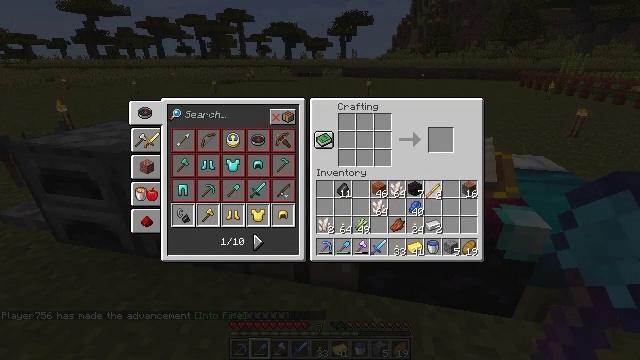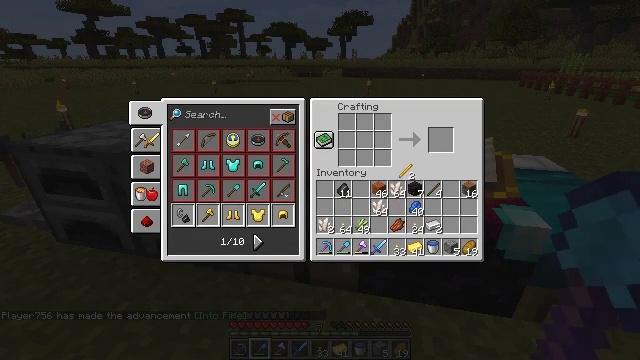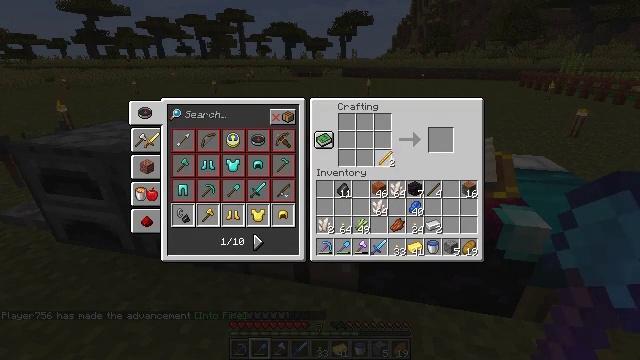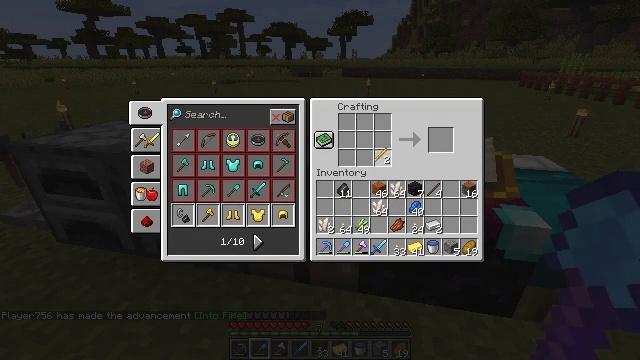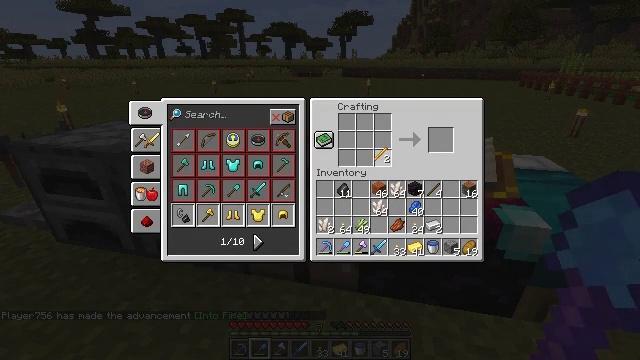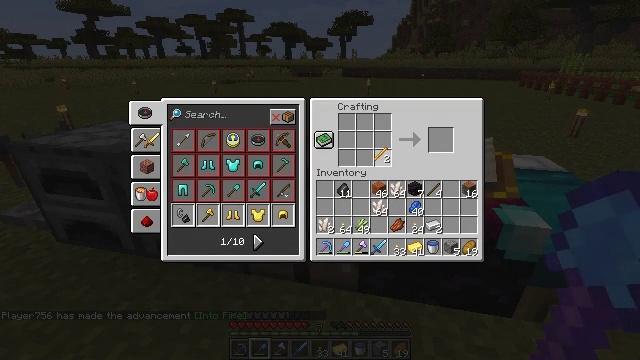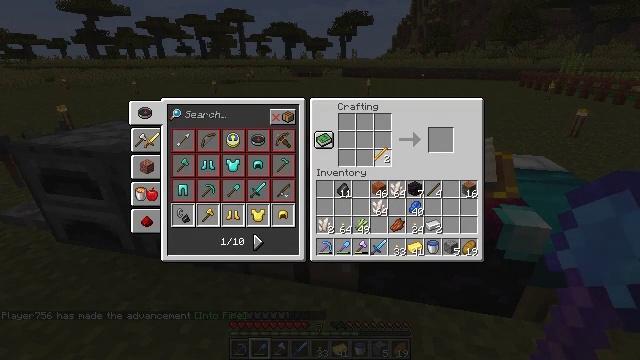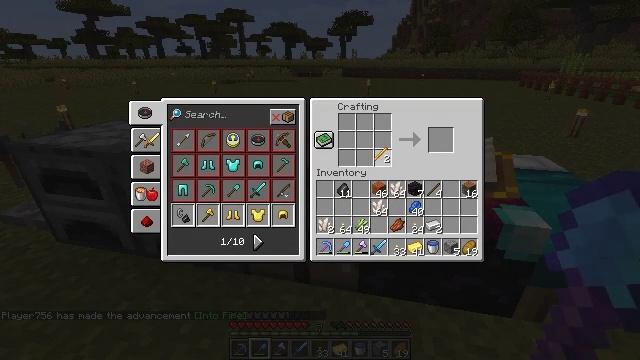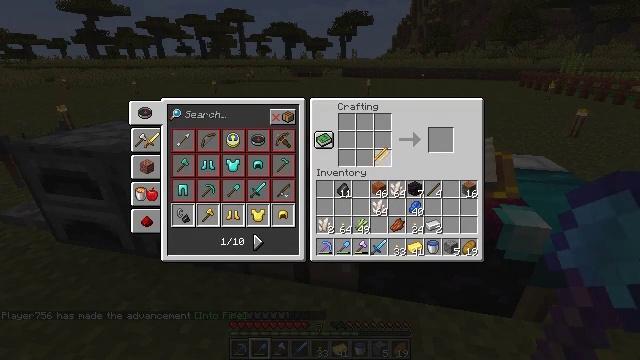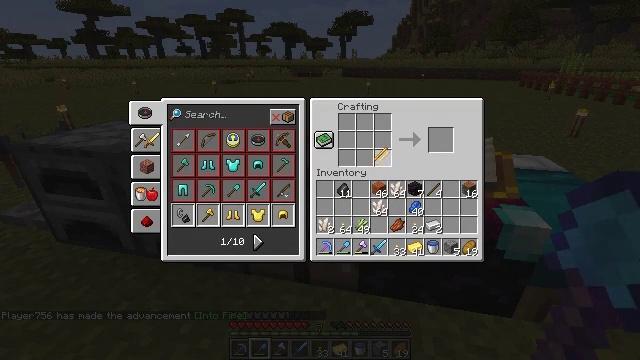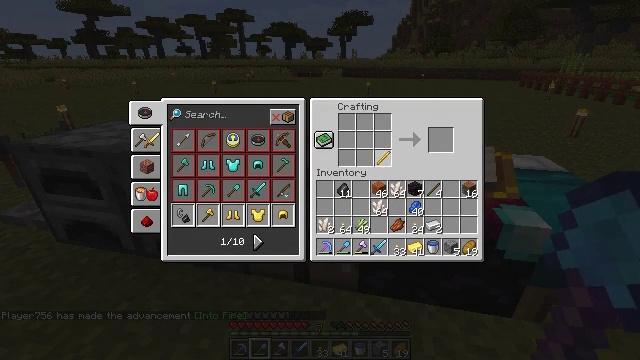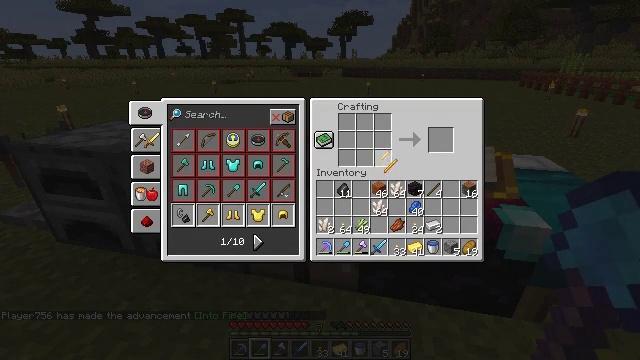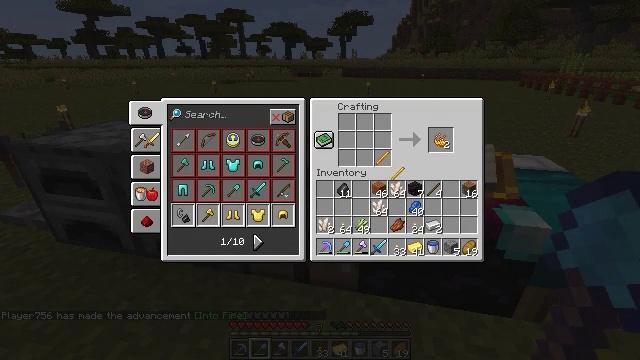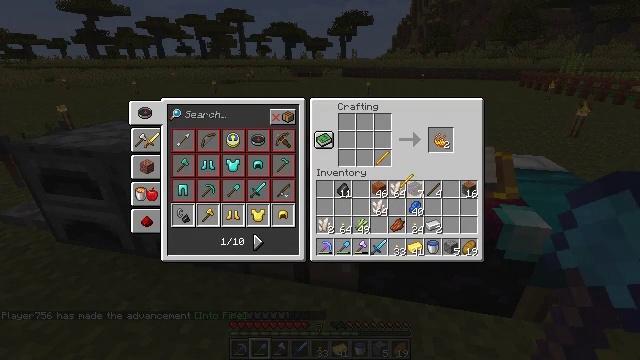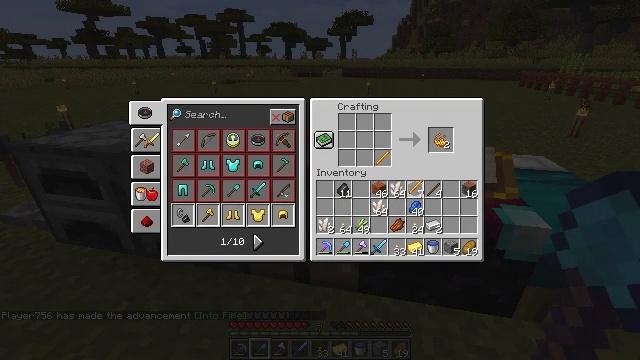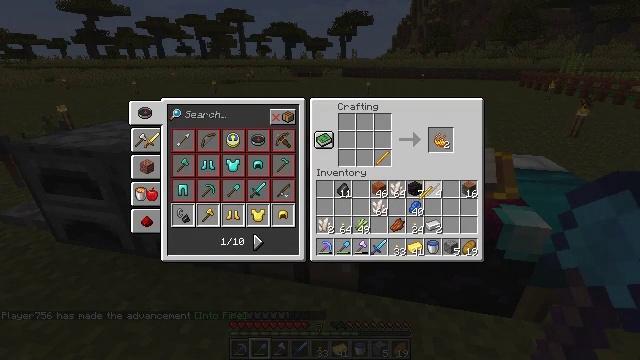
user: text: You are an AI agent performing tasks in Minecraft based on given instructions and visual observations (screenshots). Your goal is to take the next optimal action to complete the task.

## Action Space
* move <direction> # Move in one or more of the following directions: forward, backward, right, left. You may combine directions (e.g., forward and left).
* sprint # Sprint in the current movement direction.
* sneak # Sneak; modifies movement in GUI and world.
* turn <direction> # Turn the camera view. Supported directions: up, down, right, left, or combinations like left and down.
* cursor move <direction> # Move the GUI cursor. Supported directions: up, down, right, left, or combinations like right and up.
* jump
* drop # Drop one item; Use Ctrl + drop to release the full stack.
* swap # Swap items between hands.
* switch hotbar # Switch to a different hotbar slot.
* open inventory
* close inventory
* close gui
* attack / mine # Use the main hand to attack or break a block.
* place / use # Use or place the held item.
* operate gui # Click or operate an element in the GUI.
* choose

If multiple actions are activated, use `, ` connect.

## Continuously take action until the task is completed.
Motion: motion action
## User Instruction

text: Process blaze rods into blaze powder in the crafting area.
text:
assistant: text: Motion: cursor move left and up
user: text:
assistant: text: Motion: cursor move left and up
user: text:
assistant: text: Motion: no_op
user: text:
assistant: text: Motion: choose
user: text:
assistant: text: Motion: choose
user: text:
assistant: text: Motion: choose
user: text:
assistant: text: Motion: choose
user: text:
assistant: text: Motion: no_op
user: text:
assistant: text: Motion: no_op
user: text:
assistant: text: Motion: no_op
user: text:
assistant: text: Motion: cursor move down
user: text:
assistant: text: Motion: cursor move right and down
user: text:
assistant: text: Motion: cursor move right and down
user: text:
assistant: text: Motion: cursor move right
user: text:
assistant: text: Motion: cursor move right
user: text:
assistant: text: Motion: cursor move right
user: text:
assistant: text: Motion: no_op
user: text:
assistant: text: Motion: no_op
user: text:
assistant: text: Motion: no_op
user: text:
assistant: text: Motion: no_op
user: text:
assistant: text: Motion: no_op
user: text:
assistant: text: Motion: no_op
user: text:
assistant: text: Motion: operate gui
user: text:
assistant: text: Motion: operate gui
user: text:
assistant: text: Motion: operate gui
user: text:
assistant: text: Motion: no_op
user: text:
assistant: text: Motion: cursor move up
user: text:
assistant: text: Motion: cursor move up
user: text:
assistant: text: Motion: cursor move up
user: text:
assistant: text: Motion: no_op